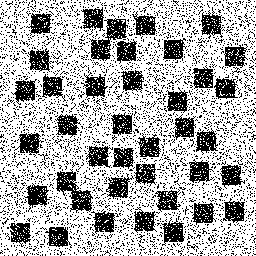
Squares: 40
Triangles: 0
Stars: 0
Total shapes: 40